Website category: sports
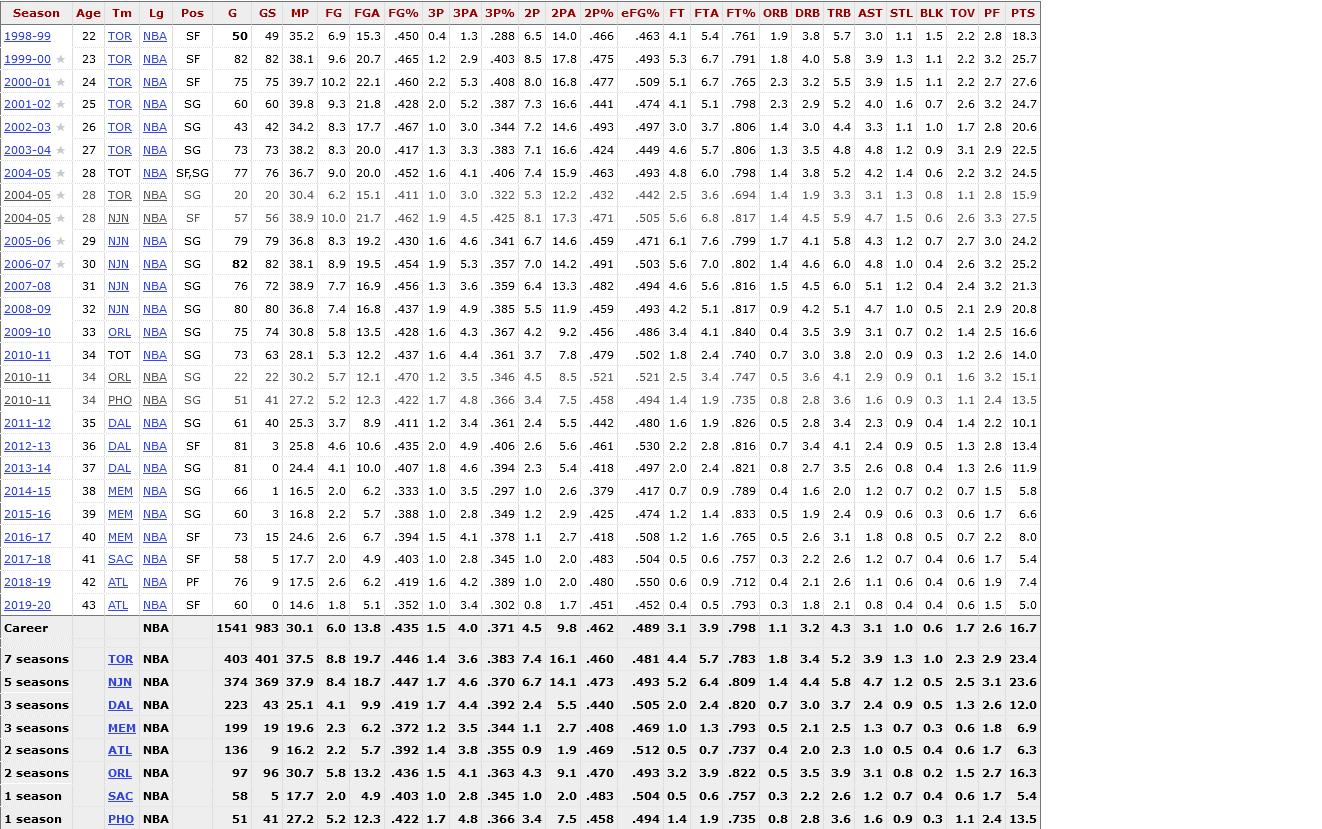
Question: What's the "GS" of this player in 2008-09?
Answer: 80

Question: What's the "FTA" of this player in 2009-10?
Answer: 4.1

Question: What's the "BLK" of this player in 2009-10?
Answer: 0.2

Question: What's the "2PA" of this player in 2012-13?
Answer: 5.6

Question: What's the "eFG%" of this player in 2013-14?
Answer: .497

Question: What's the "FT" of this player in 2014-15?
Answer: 0.7

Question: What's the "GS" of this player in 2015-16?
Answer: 3

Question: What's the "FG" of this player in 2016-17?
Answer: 2.6

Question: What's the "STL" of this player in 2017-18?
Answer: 0.7

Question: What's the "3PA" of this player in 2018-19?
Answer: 4.2

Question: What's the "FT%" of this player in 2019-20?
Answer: .793

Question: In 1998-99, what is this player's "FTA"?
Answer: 5.4

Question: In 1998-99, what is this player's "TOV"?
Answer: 2.2

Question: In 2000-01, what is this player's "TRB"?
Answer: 5.5

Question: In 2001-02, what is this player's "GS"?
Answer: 60

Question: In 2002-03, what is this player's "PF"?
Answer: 2.8

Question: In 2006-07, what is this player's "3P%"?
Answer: .357

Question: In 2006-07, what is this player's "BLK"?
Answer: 0.4

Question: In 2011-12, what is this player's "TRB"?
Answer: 3.4

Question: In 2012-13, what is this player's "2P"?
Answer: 2.6

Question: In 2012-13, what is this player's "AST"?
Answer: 2.4

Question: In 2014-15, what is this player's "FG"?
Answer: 2.0

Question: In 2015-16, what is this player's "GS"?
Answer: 3

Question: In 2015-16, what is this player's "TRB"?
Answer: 2.4

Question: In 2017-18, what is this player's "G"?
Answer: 58

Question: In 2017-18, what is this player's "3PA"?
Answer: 2.8

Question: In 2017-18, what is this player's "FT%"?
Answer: .757

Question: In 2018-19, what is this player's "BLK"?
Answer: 0.4

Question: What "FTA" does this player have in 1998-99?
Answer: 5.4

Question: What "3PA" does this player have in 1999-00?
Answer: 2.9

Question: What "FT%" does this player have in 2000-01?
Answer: .765

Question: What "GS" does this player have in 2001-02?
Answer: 60

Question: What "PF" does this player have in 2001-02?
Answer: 3.2

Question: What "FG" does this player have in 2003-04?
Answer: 8.3

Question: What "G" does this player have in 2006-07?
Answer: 82

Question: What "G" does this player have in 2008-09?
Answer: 80

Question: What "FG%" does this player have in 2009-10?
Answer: .428

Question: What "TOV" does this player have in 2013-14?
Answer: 1.3

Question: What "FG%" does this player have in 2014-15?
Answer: .333

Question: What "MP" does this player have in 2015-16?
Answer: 16.8

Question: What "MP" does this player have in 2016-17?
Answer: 24.6

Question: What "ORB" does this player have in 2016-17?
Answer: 0.5

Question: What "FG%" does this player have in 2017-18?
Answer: .403

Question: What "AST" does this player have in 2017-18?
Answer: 1.2

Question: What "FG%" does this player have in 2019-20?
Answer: .352

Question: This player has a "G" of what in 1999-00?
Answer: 82

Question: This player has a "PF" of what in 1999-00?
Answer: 3.2

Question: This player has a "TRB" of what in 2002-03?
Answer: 4.4

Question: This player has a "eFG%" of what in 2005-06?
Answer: .471

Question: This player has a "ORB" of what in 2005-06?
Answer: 1.7

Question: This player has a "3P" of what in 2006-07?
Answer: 1.9

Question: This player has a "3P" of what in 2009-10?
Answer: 1.6

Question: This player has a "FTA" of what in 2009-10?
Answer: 4.1

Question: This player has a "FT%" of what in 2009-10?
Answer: .840

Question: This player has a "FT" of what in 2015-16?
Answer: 1.2

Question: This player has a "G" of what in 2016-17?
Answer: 73

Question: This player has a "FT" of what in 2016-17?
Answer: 1.2

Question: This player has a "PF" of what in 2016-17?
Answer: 2.2

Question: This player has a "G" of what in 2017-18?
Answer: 58

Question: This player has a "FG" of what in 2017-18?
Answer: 2.0

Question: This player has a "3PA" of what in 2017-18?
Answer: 2.8

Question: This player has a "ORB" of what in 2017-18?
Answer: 0.3

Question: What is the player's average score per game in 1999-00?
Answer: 25.7

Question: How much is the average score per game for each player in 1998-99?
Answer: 18.3